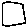
Label: square